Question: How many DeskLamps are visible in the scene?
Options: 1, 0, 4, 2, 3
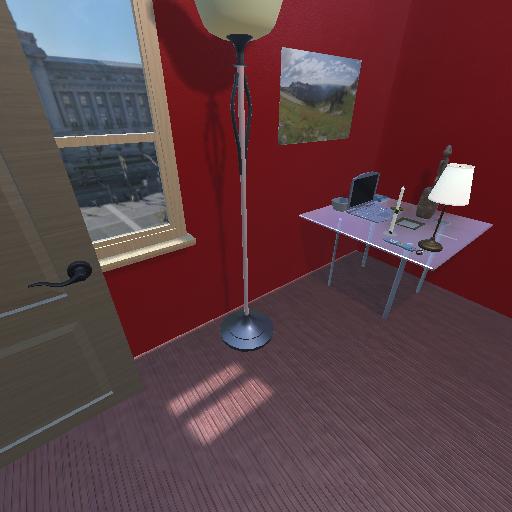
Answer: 1